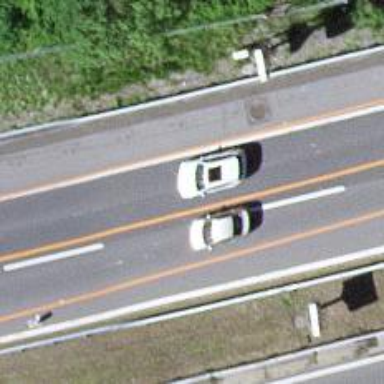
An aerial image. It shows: Asphalt motorway.